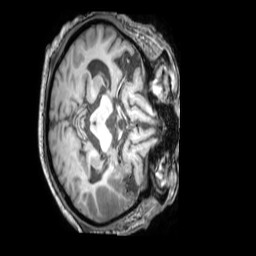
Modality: T1w
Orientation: axial
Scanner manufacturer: philips
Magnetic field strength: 3 T
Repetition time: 0.009892 s
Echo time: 0.004605 s